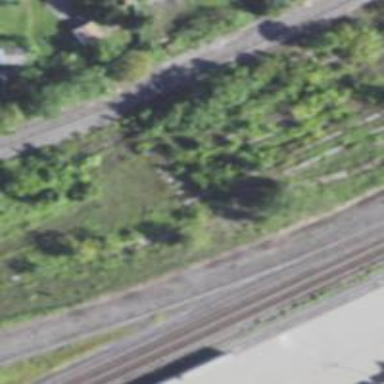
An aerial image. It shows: Abandoned railway.